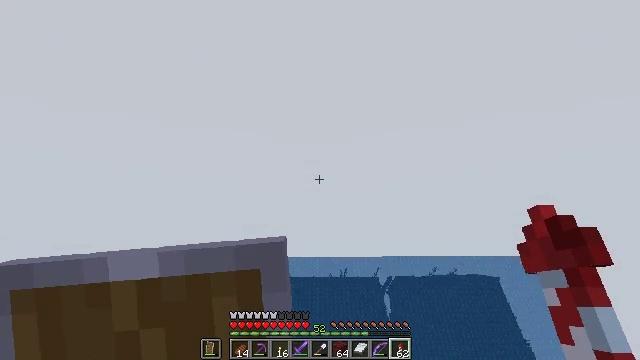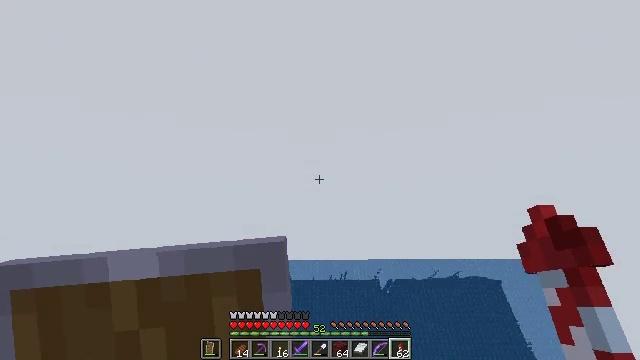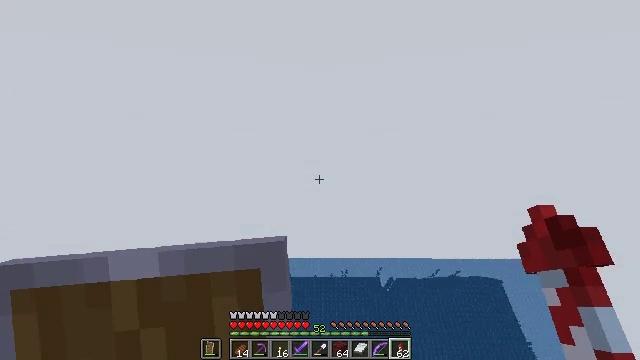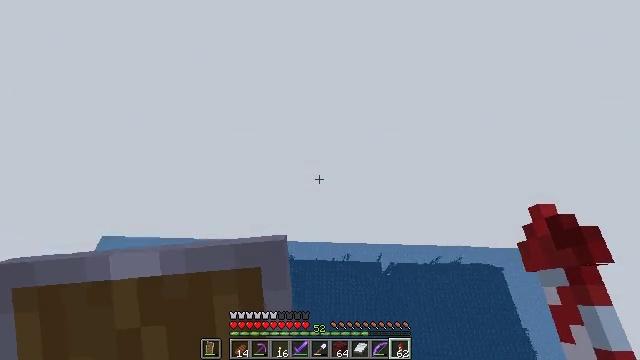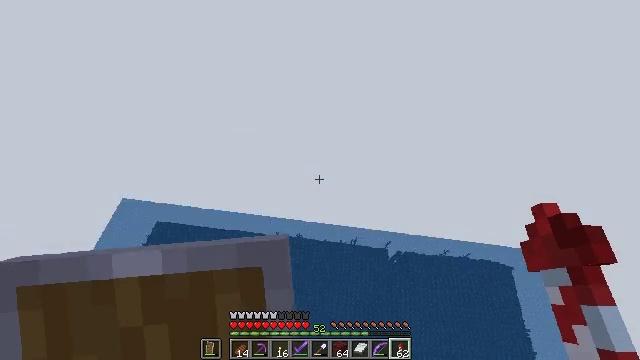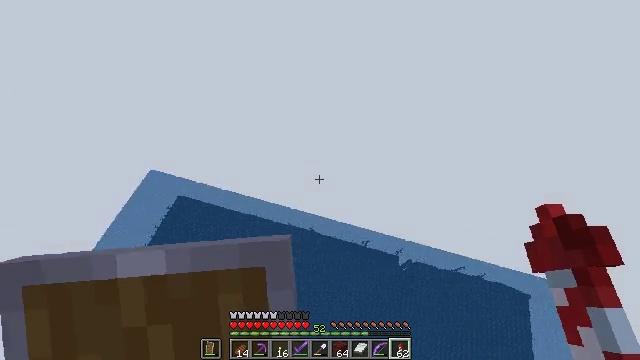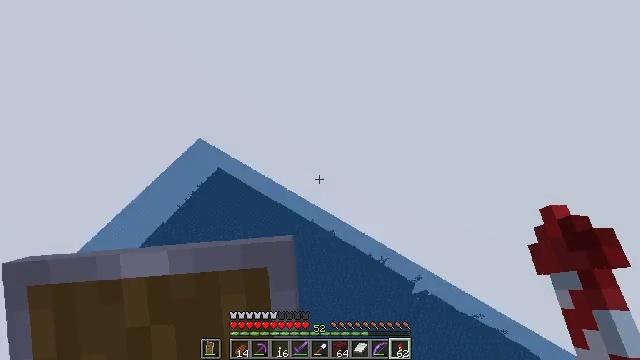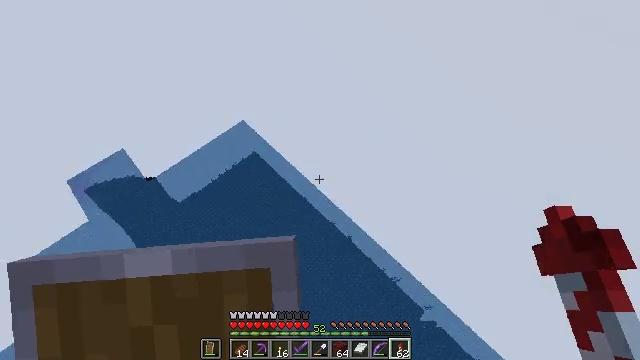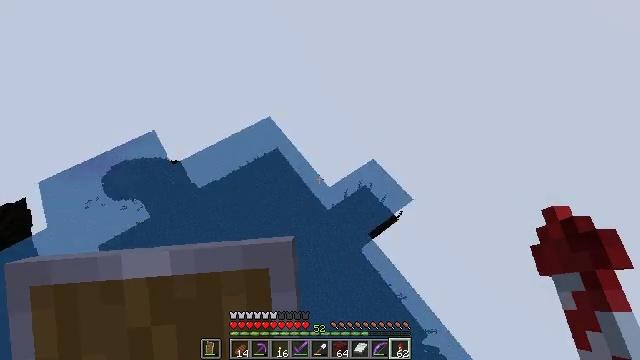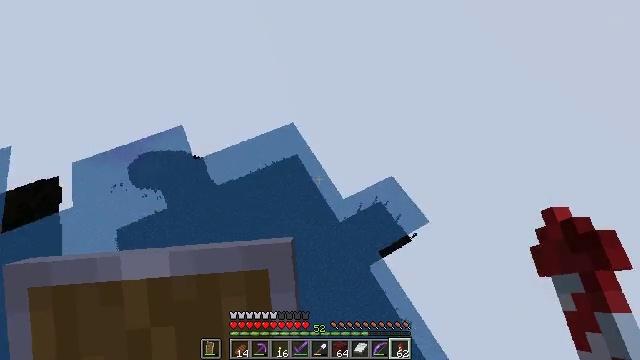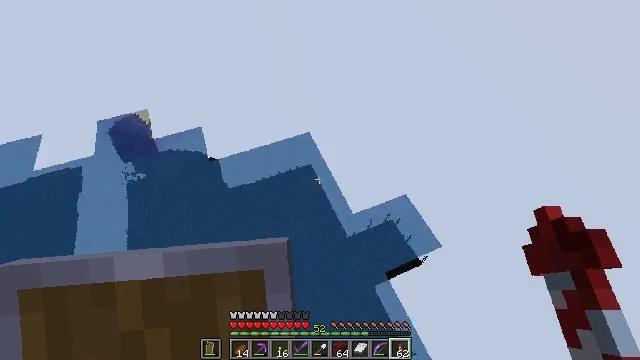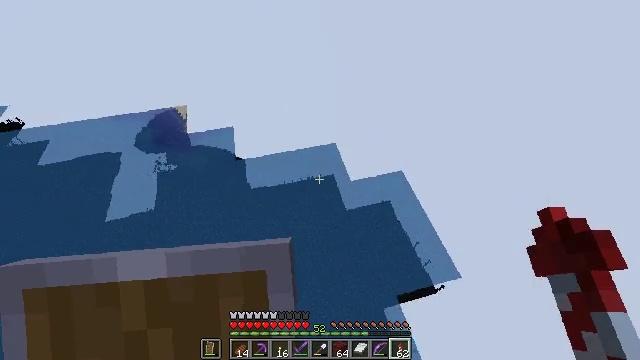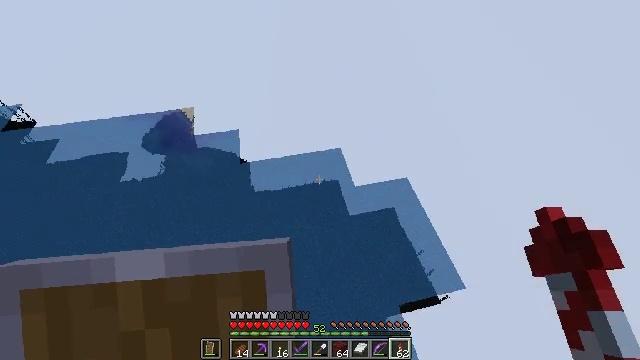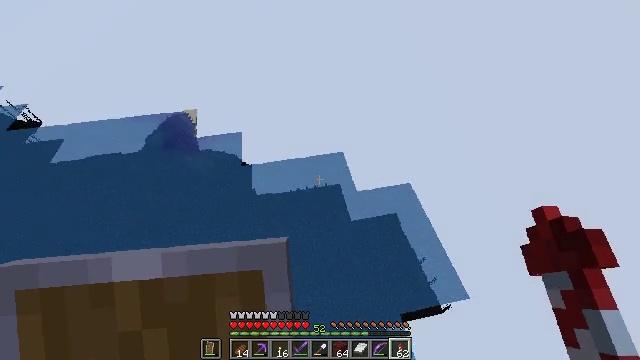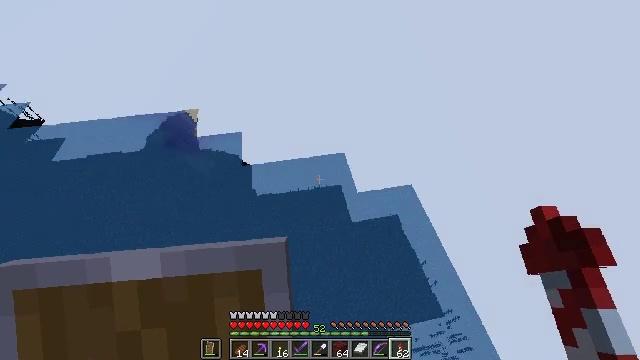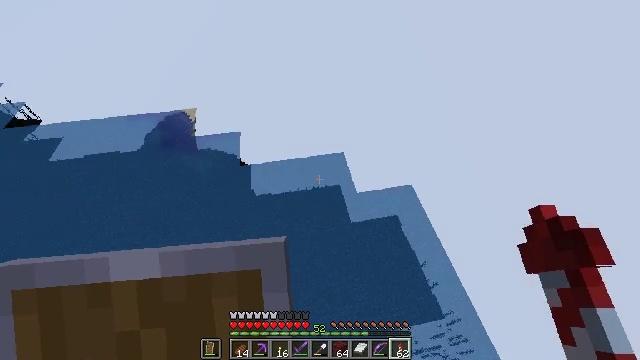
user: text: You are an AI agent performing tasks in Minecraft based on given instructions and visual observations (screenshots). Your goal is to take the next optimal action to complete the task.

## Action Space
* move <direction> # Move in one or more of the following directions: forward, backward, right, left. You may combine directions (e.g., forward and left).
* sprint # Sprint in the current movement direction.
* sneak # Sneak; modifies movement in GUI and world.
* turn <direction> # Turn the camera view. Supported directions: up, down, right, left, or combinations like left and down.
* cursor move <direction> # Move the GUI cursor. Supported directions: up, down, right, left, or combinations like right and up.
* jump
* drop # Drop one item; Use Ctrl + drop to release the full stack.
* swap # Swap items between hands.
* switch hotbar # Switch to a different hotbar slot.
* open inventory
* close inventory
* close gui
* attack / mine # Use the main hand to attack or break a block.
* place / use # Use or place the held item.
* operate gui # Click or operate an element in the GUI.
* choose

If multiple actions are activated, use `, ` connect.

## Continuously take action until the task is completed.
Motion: motion action
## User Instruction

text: Break the sandstone to collect.
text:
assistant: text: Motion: no_op
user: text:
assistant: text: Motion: no_op
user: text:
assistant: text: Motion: turn left and down
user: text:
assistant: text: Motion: turn left and down
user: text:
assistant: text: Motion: turn left and down
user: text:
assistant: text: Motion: turn left
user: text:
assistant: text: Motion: turn left
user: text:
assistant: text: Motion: turn left
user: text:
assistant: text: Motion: turn left and up
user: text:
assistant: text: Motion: turn left and up
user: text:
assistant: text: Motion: turn left and up
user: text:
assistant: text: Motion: turn left and up
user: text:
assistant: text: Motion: turn left
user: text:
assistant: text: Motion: no_op
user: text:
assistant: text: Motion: no_op
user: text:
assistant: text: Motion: no_op
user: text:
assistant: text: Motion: no_op
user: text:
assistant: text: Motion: no_op
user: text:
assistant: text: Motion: no_op
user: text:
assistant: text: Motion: no_op
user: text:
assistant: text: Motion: no_op
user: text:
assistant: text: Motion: no_op
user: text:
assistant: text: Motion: turn right
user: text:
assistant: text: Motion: turn right and up
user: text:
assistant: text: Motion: turn right and up
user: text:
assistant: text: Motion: turn right
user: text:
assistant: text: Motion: turn right
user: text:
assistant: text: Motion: turn right
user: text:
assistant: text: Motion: turn right and up
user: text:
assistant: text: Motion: turn right and up